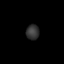
Tissue: lung
Cell type: Others
Senescence score: 0.2413
Nuclear area (px): 196
Mean DAPI intensity: 50.719